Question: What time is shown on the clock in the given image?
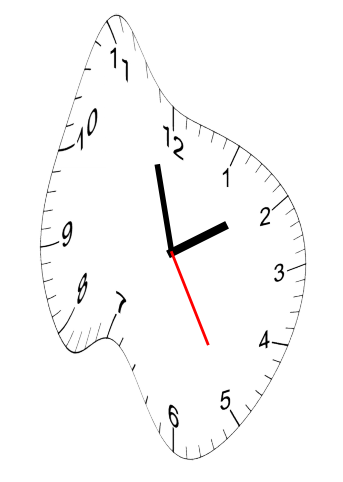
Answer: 01:57:25